Aerial crown-view tile of a tropical tree (Barro Colorado Island, Panama), acquired 20241112:
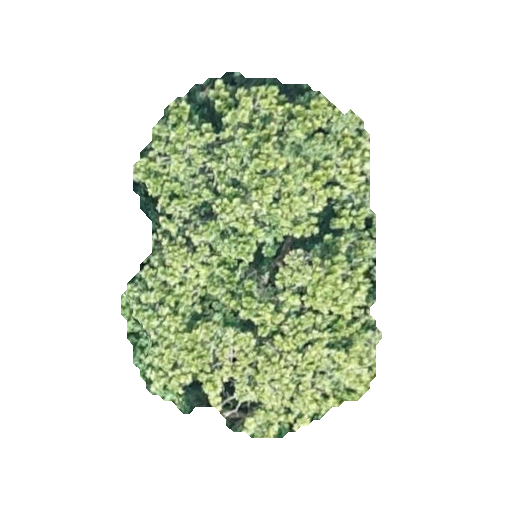
Species: Anacardium excelsum
GBIF accepted scientific name: Anacardium excelsum
Crown area: 115.481 m²